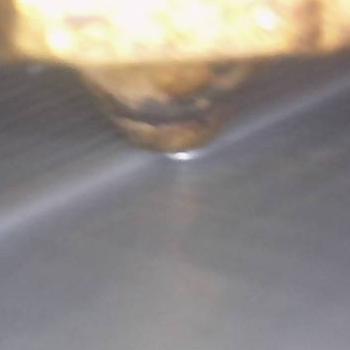
Flow rate: 94%